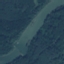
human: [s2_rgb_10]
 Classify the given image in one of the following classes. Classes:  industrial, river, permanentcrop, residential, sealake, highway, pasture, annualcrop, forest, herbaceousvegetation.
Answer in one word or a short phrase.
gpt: River